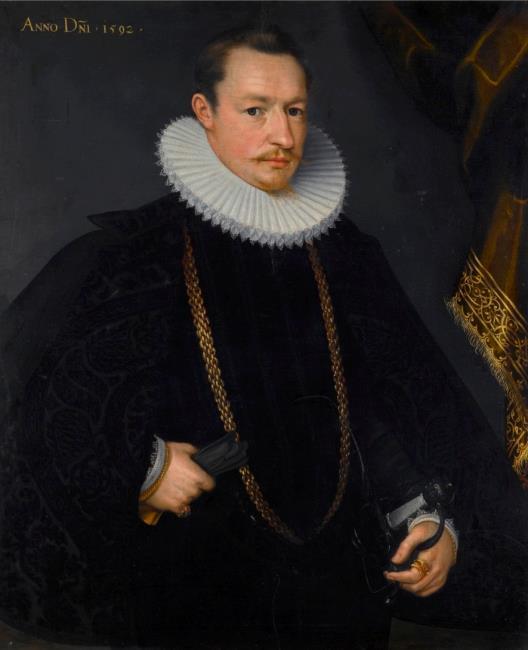
Title: Portrait of Karl von Langemantel (+1610) from Augsburg, husband of Korona Welser
Artist: Abraham del Hele as such in Sotheby's London, 2015-04-29
Earliest date: 1592
Latest date: 1592
Genre: painting
Iconography: Gloves
Keywords: man's portrait, three-quarter length, body facing right, head to the right, facing front, hand on side, glove/gloves in hand, necklace, goldwork (visual work)